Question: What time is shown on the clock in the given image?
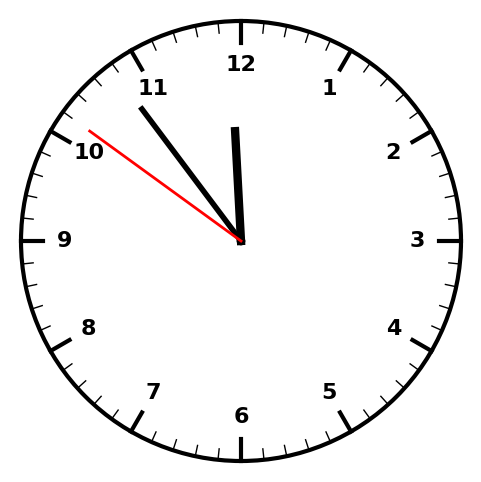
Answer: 11:53:51